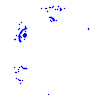
Particle: kaon